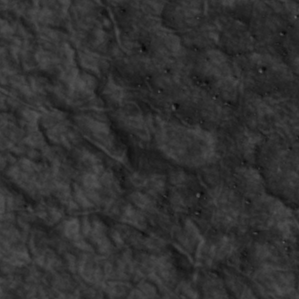
Label: non_frost